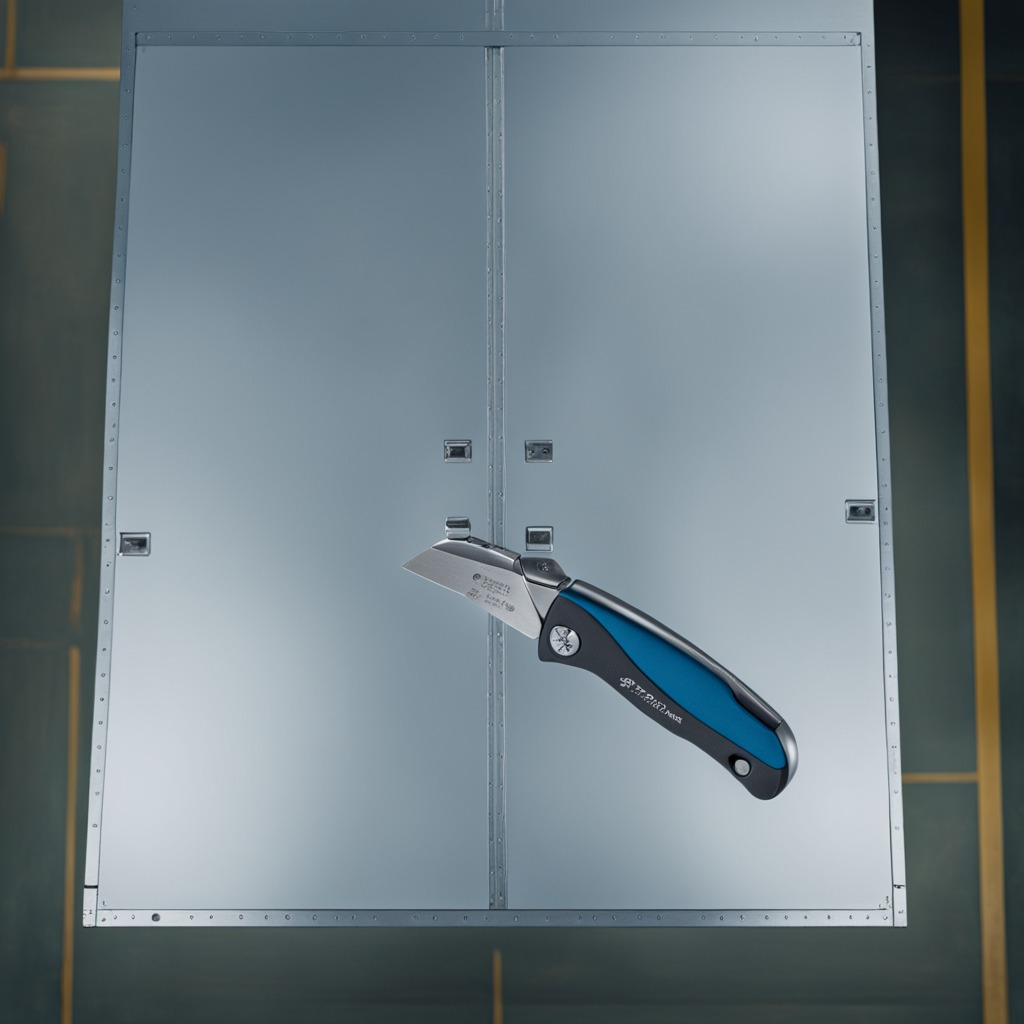
A utility knife is lying on the toolbox surface in the airplane hangar workshop.